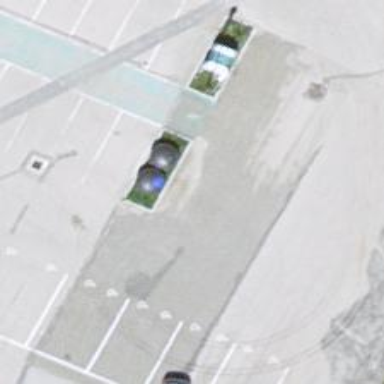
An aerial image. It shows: Waste disposal facility.